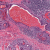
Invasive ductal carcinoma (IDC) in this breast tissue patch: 0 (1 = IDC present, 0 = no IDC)